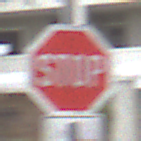
Verkehrszeichen: Stop
Zusatzzeichen unten: VerlaufVorfahrtsstrasse4
Umgebung: Outdoor, Urban
Tageszeit: Midday
Wetter: Overcast
Licht: Natural
Jahreszeit: NotSpecified
Kontrast: LowContrast